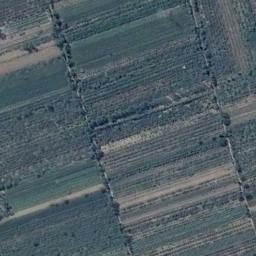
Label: terrace